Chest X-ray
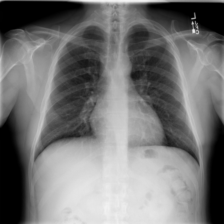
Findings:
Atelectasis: negative
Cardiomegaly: negative
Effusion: negative
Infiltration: negative
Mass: negative
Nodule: negative
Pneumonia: negative
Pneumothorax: negative
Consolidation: negative
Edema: negative
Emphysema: negative
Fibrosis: negative
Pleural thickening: negative
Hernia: negative